Question: I think I'm being a bone head here...
The static analyzer complains in the '-(void)doSomethingInteresting' method:
> Potential leak of an object stored into myAddressBook
Well, sure, that makes sense; I'm calling a 'create' function without a matching 'release'. But, I don't think I want to release 'myAddressBook' at the end of '-doSomethingInteresting' because I want it to stick around for the life of the 'AwesomeObject' instance.
'''
@interface AwesomeObject : NSObject
@property (assign, nonatomic) ABAddressBookRef addressBook;
@end
'''
'''
@implementation AwesomeObject
- (void)doSomethingInteresting
{
CFErrorRef error = NULL;
ABAddressBookRef myAddressBook = ABAddressBookCreateWithOptions(NULL, &error);
[self setAddressBook:myAddressBook];
}
@end
'''
EDIT: Screen shot attached

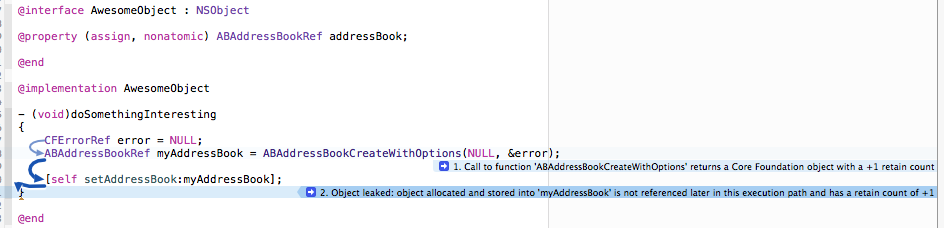
Answer: The analyzer doesn't understand you wish to assign a retained address book in your property, and thus not release it at the end of 'doSomethingInteresting'.
Change your property to:
'''
@property (strong, nonatomic) id addressBook;
'''
and set it like so:
'''
[self setAddressBook:CFBridgingRelease(addressBook)];
'''
Now, when you want to use the 'addressBook' property, use the '(__bridge ABAddressBookRef)' cast.
Also, you need to release a potential 'CFErrorRef' object, which may have been created during 'ABAddressBookCreateWithOptions':
'''
if(error)
{
CFRelease(error);
error = NULL;
}
'''